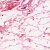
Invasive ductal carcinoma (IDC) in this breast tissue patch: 0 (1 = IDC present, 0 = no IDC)